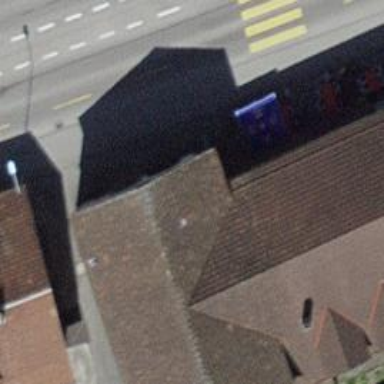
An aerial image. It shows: Restaurant.